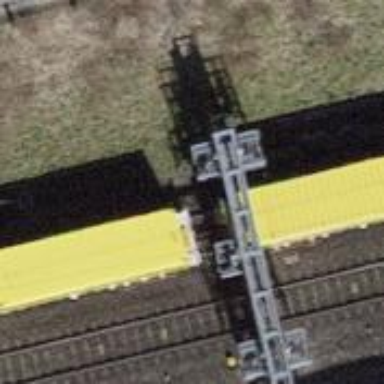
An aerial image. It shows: Railway signal.